Aerial crown-view tile of a tropical tree (Barro Colorado Island, Panama), acquired 20250317:
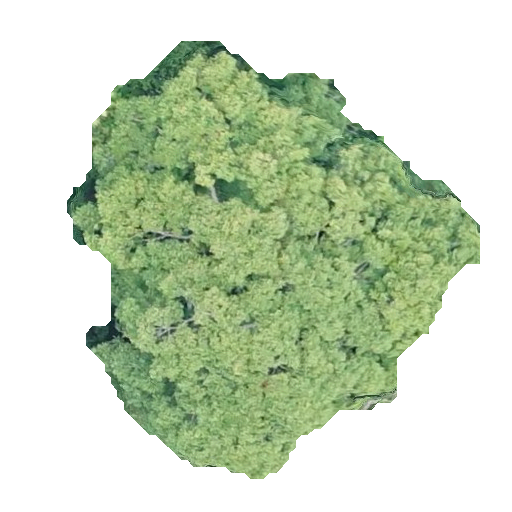
Species: Astronium graveolens
GBIF accepted scientific name: Astronium graveolens
Crown area: 172.735 m²